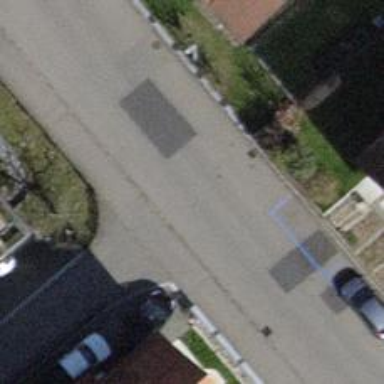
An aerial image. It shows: Residential road with asphalt surface and sidewalk on the left.